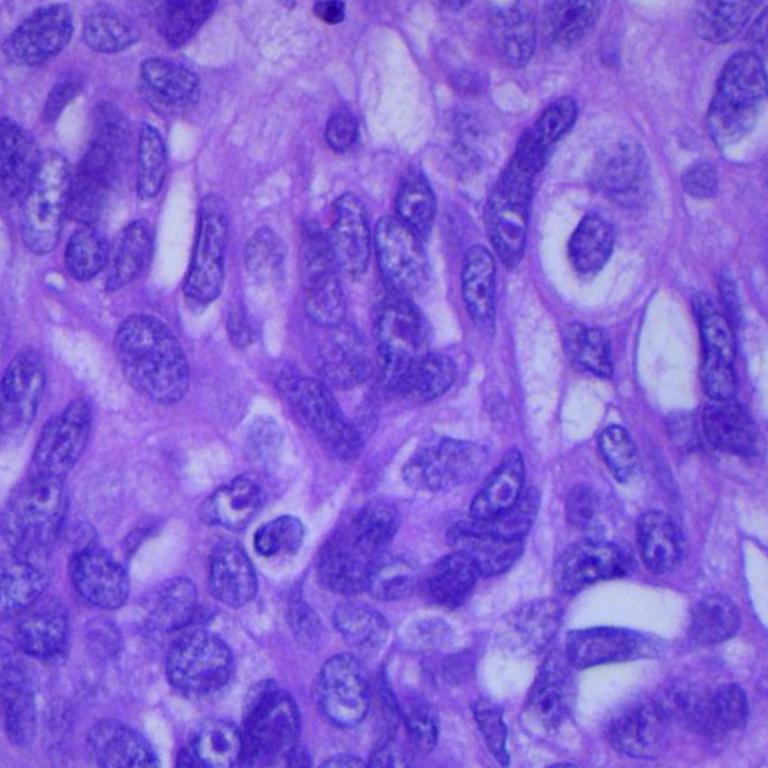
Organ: lung
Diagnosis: squamous carcinomas